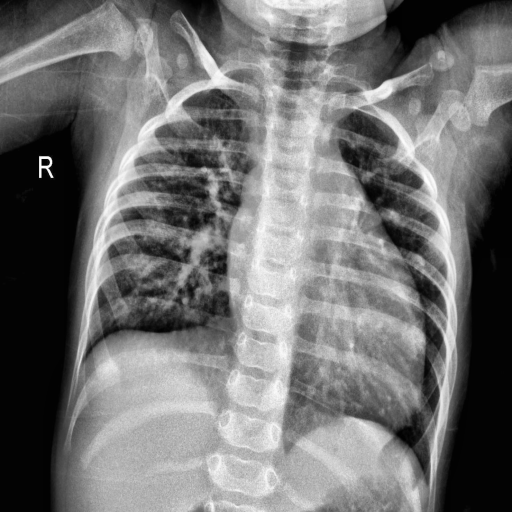
Finding: PNEUMONIA